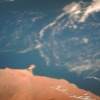
Label: water